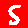
Digit: 5